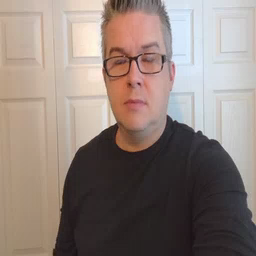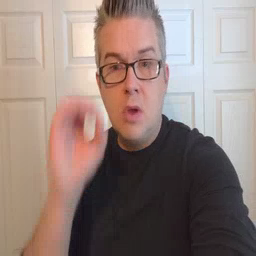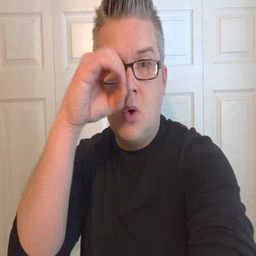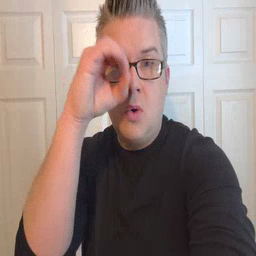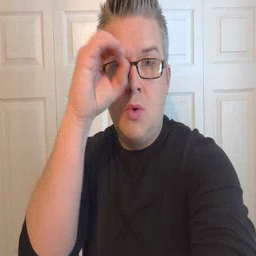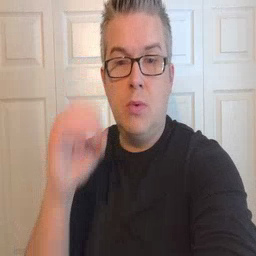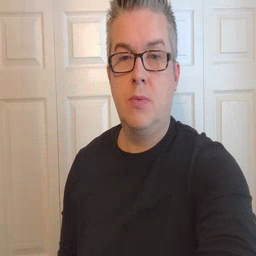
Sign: owl